The image is a wavelet scalogram (time versus scale/frequency) of a rolling-element bearing's vibration signal. What is the most likely bearing condition (normal, inner_race, outer_race, ball)?
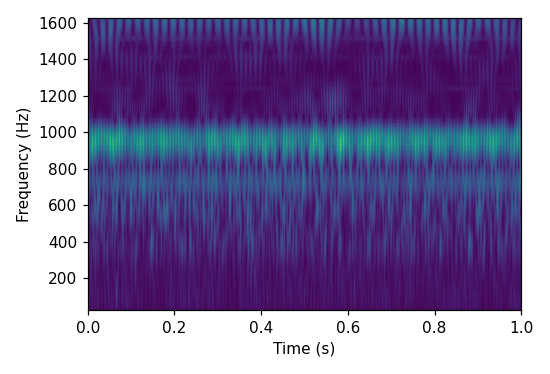
Answer: normal